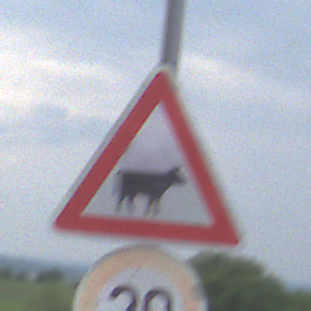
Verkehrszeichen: ViehtriebLinks
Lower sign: Geschwindigkeit20
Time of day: Midday
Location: Outdoor (RoadRail)
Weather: PartlyCloudy
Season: NotSpecified
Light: Natural